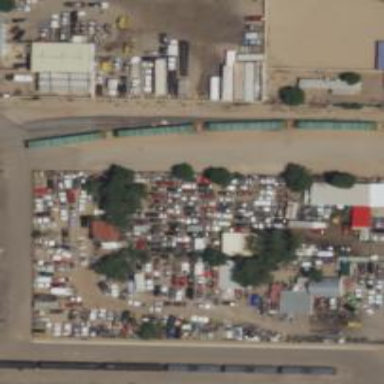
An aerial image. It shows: Scrap yard located in industrial area.